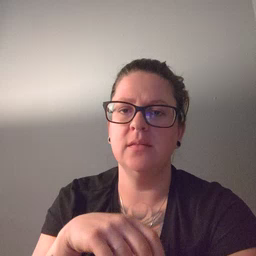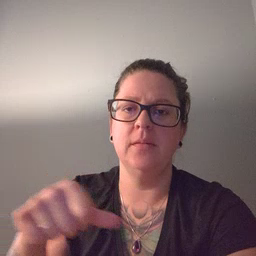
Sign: puzzle